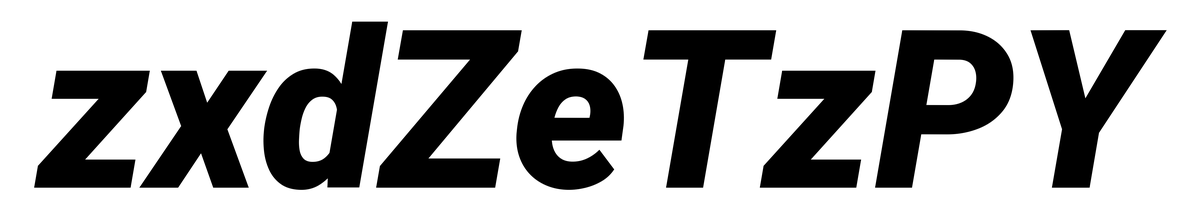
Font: Roboto-Italic_Black_Italic